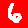
Digit: 6